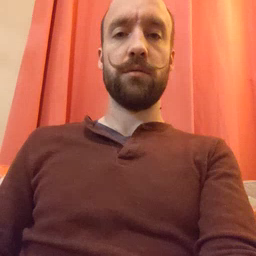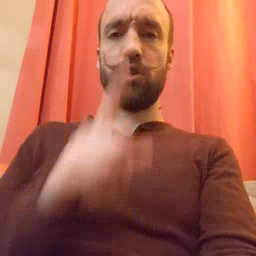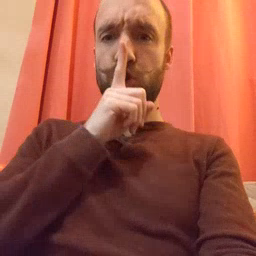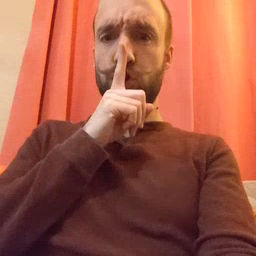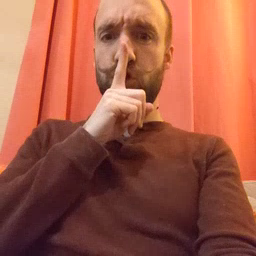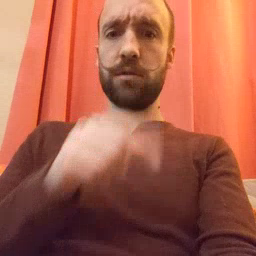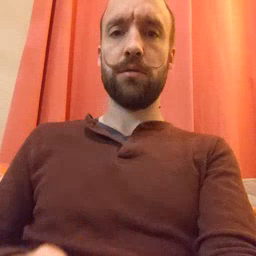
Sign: shhh